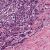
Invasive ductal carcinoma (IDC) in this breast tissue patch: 0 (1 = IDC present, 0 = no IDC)